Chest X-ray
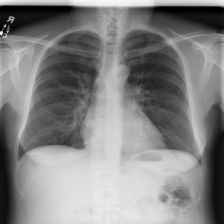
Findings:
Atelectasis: negative
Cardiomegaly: negative
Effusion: negative
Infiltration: negative
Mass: negative
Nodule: negative
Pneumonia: negative
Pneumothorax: negative
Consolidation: negative
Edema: negative
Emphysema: negative
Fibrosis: negative
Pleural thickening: negative
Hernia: negative